Interaction volume radius: 5 \u00c5
Interaction volume height: 10 \u00c5
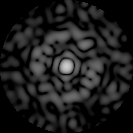
Disorder parameter: 0.8446